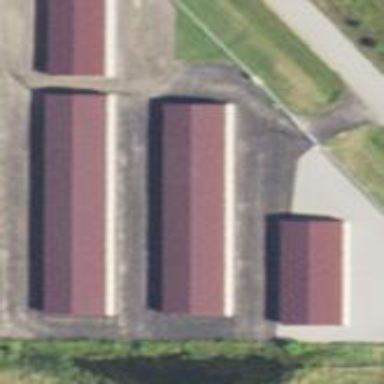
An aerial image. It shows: Industrial area used for storage.